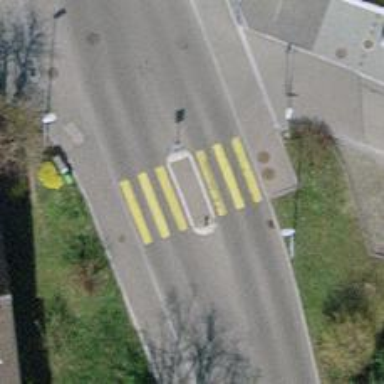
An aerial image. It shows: Marked road crossing with pedestrian island.